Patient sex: M
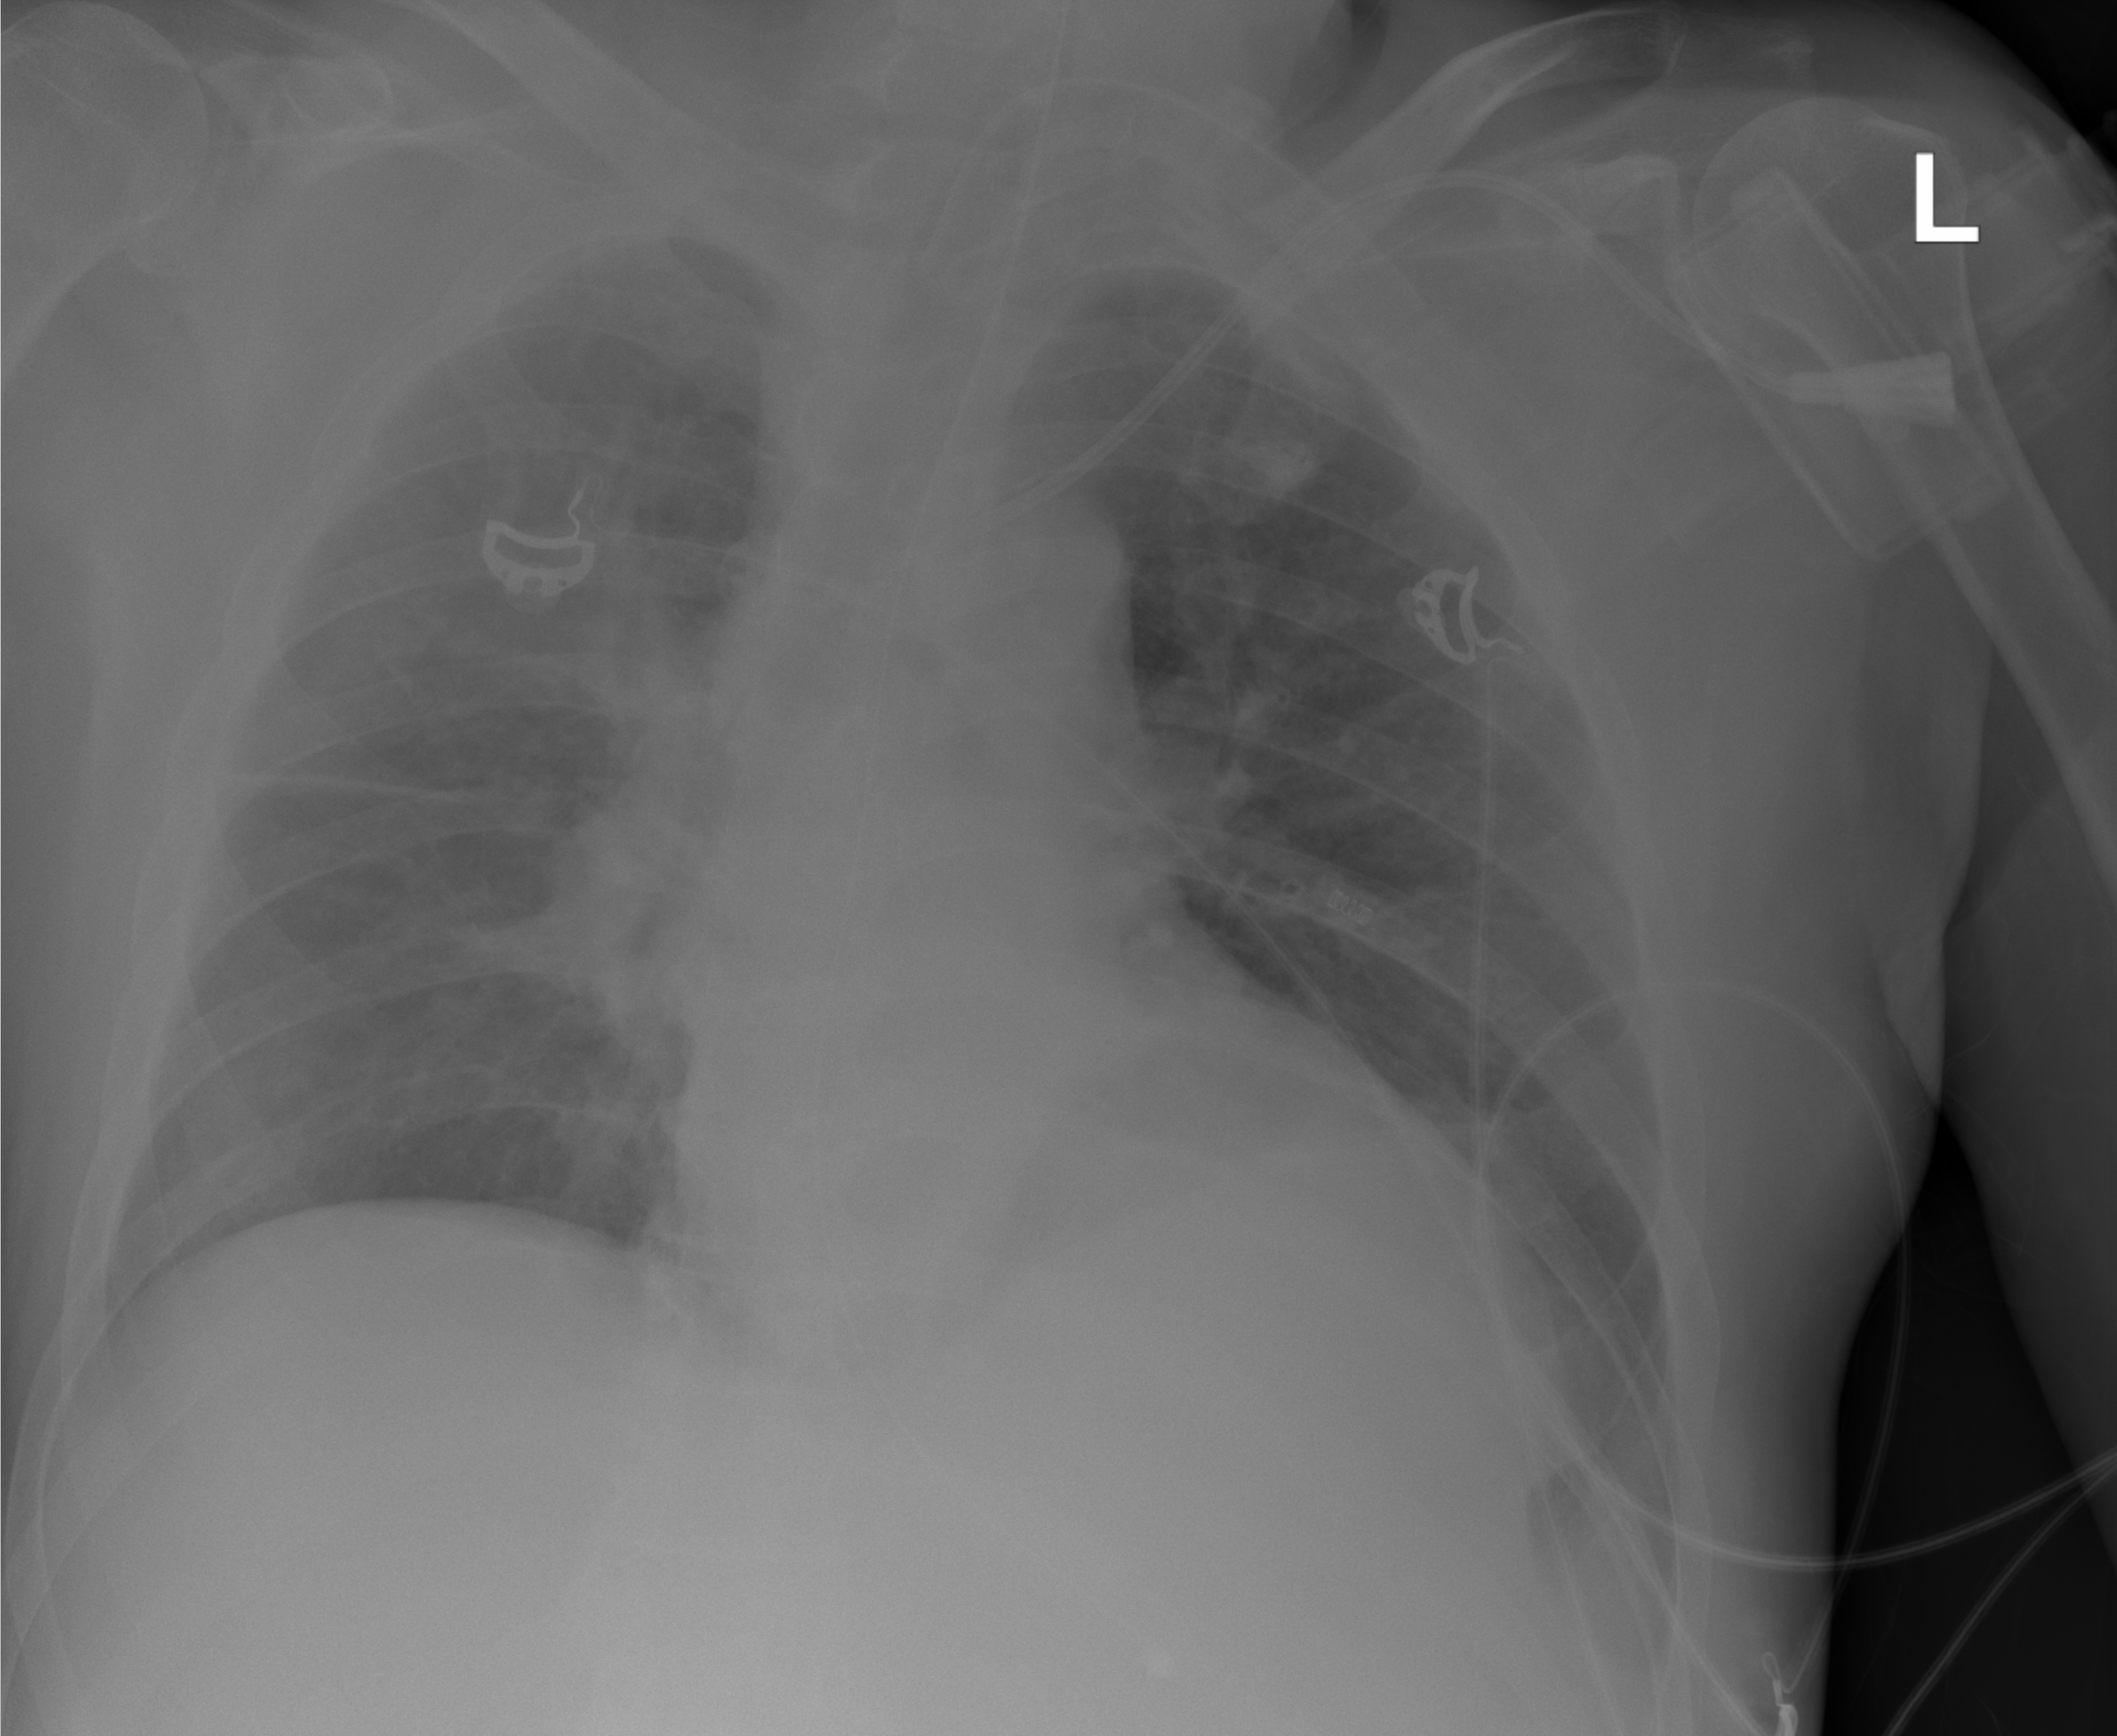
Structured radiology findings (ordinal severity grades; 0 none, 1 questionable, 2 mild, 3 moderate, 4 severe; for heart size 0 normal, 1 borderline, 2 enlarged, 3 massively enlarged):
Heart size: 0
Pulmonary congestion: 2
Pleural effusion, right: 0
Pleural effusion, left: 2
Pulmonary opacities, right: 0
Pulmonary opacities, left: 0
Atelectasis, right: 0
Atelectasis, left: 2